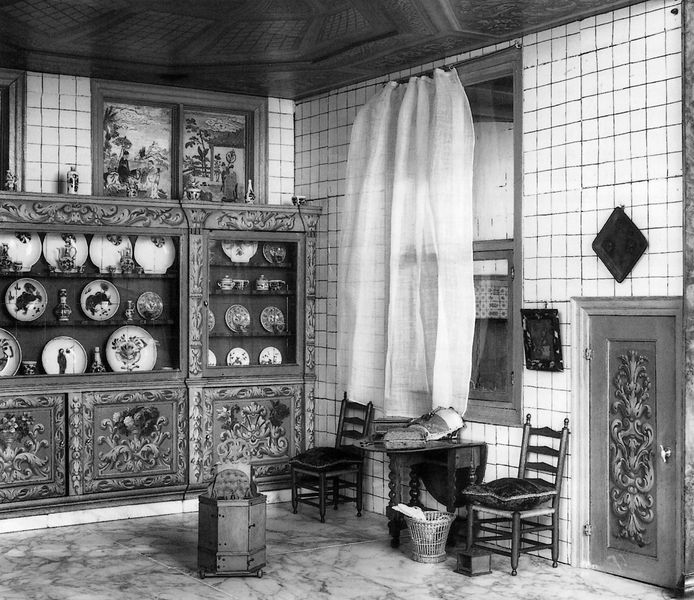
Titel: Puppenhaus von Petronella Oortman
Institution: Amsterdam, Rijksmuseum
Schlagwörter: gemälde, weiß, fenster, holz, raum, schwarz, stuhl, stühle, tisch, tür, zeichnung, zimmer, alt, wand, teller, bild, innenraum, vorhang, kalt, wind, boden, decke, schrank, türe, figuren, kissen, gardine, ornamente, verzierung, korb, foto, fliesen, klinke, küche, fließen, fotographie, stuhle, figure, papierkorb, kammertür